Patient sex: F
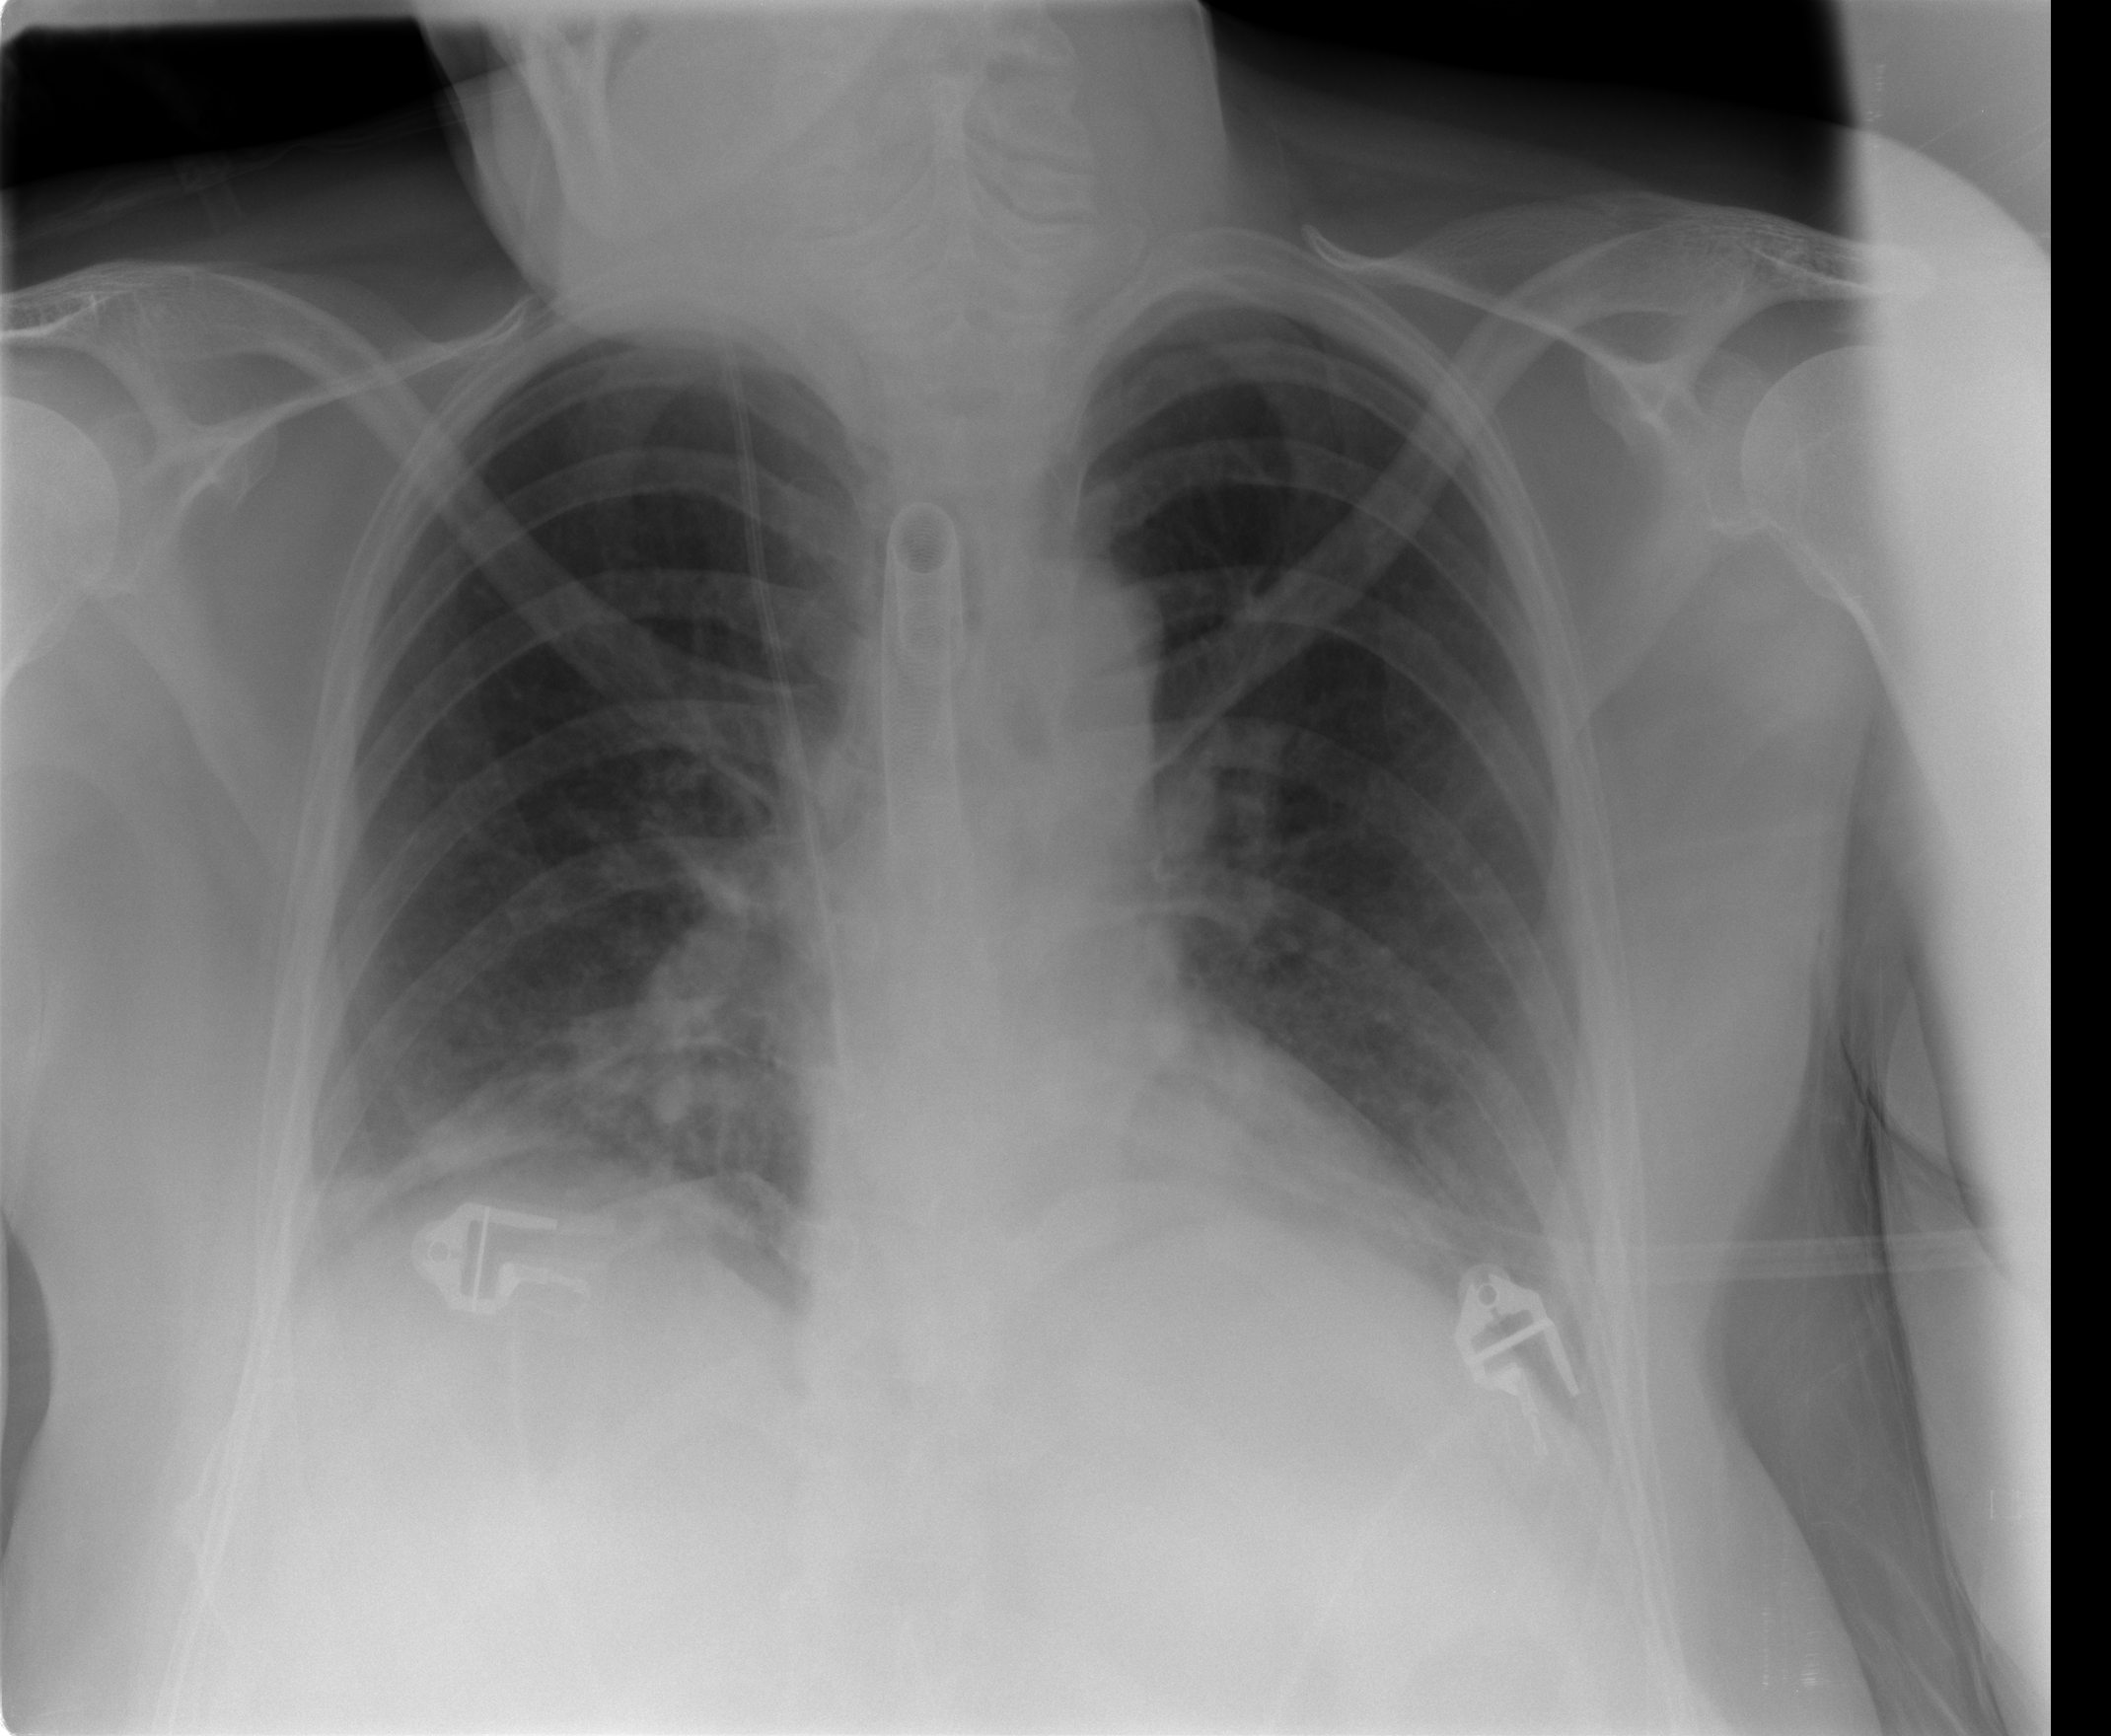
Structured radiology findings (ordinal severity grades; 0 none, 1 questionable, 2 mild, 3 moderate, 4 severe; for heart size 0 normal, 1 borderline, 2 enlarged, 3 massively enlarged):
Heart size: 0
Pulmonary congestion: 0
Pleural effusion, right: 1
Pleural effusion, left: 2
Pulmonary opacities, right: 0
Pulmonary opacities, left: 0
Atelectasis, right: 2
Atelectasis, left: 2